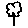
Label: flower